Brain MRI, t2w sequence, axial 2D slice.
Patient: age 44, sex F, weight 95 kg, height 1.95 m
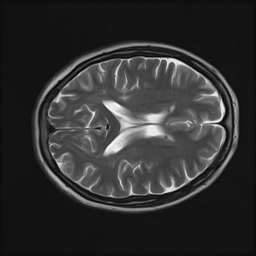